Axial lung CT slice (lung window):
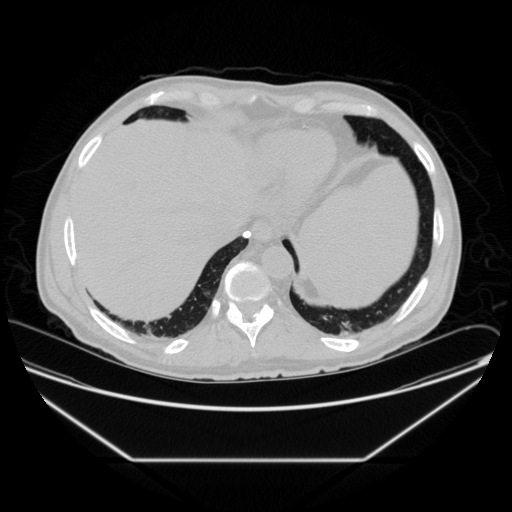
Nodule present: yes
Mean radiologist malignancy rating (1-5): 1